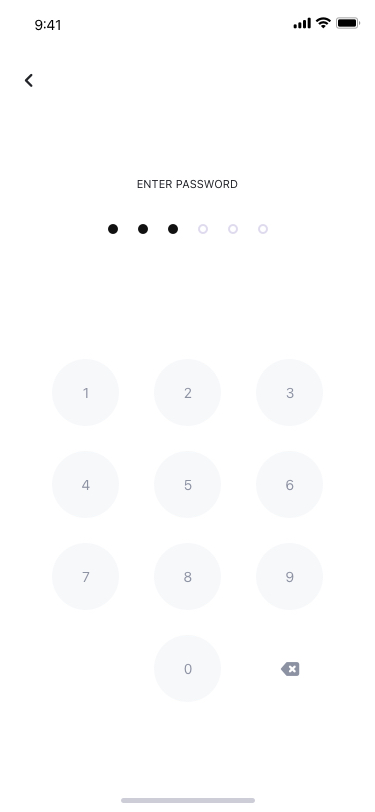
Text in this UI design:
0
9
8
7
6
5
4
3
2
1
ENTER PASSWORD
9:41